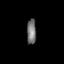
Tissue: lung
Cell type: Epithelial cells
Senescence score: 0.2302
Nuclear area (px): 235
Mean DAPI intensity: 112.579